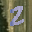
Label: 2